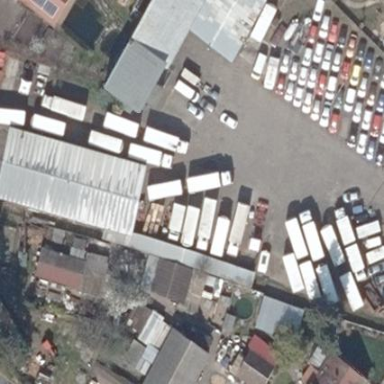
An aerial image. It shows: Retail area specializing in tyres.